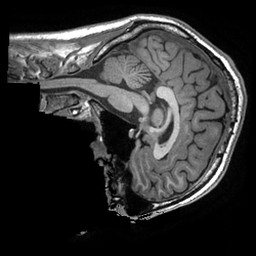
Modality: T1w
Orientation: sagittal
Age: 29
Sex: male
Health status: healthy
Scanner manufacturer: ge